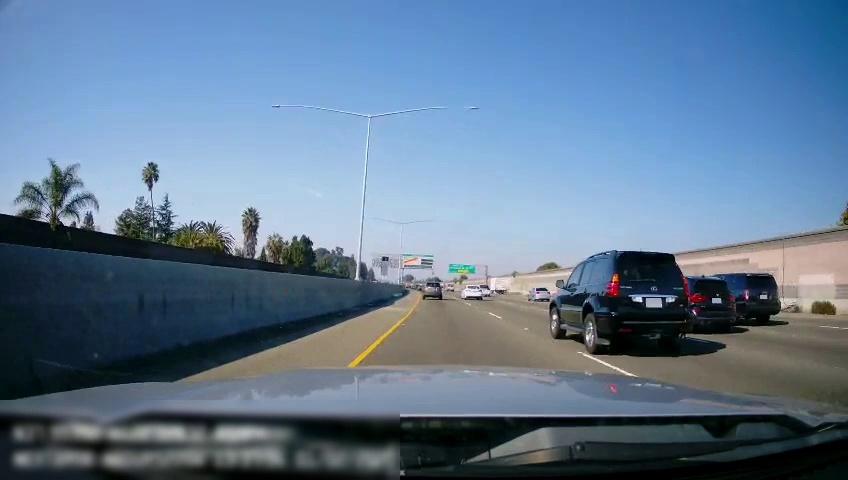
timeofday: Day
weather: Sunny
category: Drivable Space
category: Vehicles | SUV
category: Vehicles | SUV
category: Vehicles | Car
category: Vehicles | SUV
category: Vehicles | Truck
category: Vehicles | Car
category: Vehicles | Car
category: Vehicles | SUV
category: Lanes | Current Lane
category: Lanes | Alternate Lane
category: Lanes | Alternate Lane
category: Lanes | Alternate Lane
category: Lanes | Current Lane
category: Traffic | Signs
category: Traffic | Signs
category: Traffic | Signs